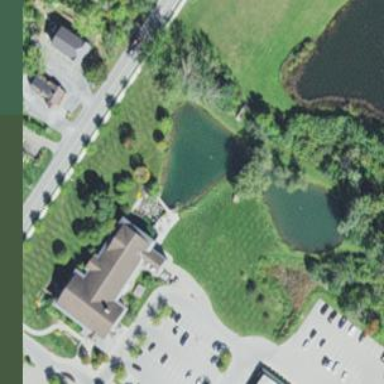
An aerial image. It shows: Serene pond surrounded by nature.